Current action and preconditions to check: trajectory_clear

Your task: For each precondition in the list above, predict whether it will hold at this action.

Consider the current scene as observed from the mobile robot's camera, and analyze the predicted future states of all dynamic agents (e.g., people, animals, vehicles, or any moving entities) within the NEXT SECOND.

IMPORTANT: Only answer "very likely" if you are absolutely certain—based on strong, clear evidence—that a dynamic agent will violate the precondition in the predicted future state. Do NOT answer "very likely" for unlikely, ambiguous, or low-probability risks.

Ask yourself for each precondition: Is there a high probability, with clear and convincing evidence, that the predicted future states of any dynamic agent will interfere with the predicted future state of the currently executing action within the NEXT SECOND, causing that precondition to fail?

Assess the risk level based on these predictions. Use "likely" or "very likely" if motions create a clear risk of interference.

Use "neutral" or "improbable" if agents are nearby but their predicted paths are clearly diverging or non-conflicting.

Failure Risk Categories: "very improbable", "improbable", "neutral", "likely", "very likely"

Answer Format: Output ONLY the probability_of_failure value from these categories: "very improbable", "improbable", "neutral", "likely", "very likely"

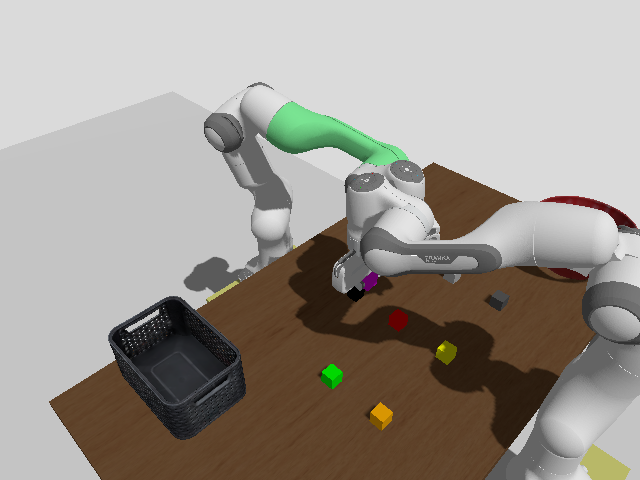

Answer: very likely